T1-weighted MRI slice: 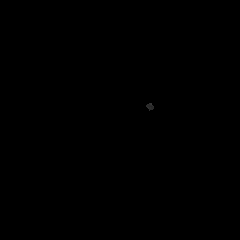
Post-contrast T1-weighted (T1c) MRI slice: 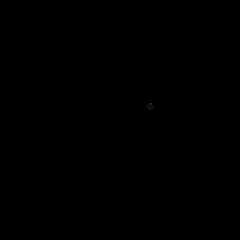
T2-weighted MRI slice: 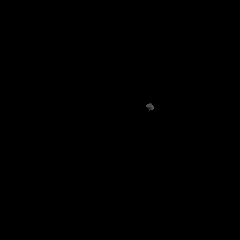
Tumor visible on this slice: no